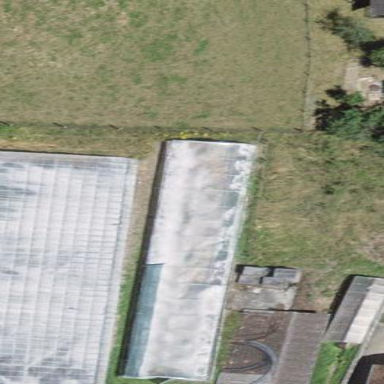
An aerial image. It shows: Greenhouse.